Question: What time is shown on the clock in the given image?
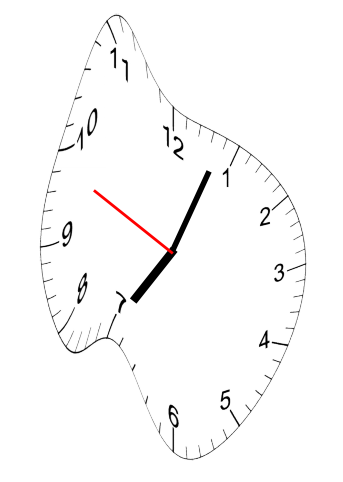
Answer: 07:03:49